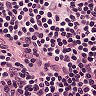
Metastatic tissue present: no